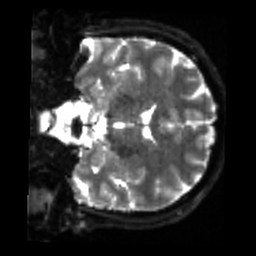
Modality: sbref
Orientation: coronal
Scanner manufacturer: siemens
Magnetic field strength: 3 T
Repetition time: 4 s
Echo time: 0.0594 s